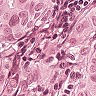
Metastatic tissue present: yes